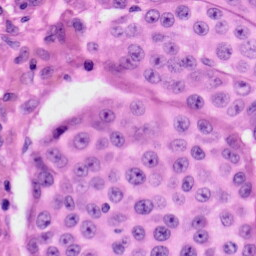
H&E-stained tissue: Skin